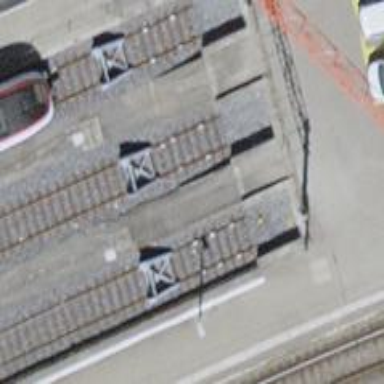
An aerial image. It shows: Railway buffer stop.